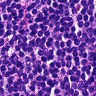
Metastatic tissue present: no